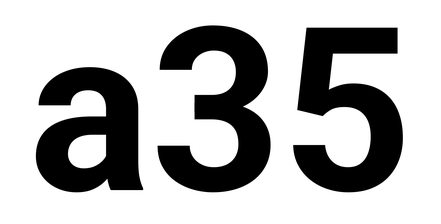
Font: Roboto_Bold